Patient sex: F
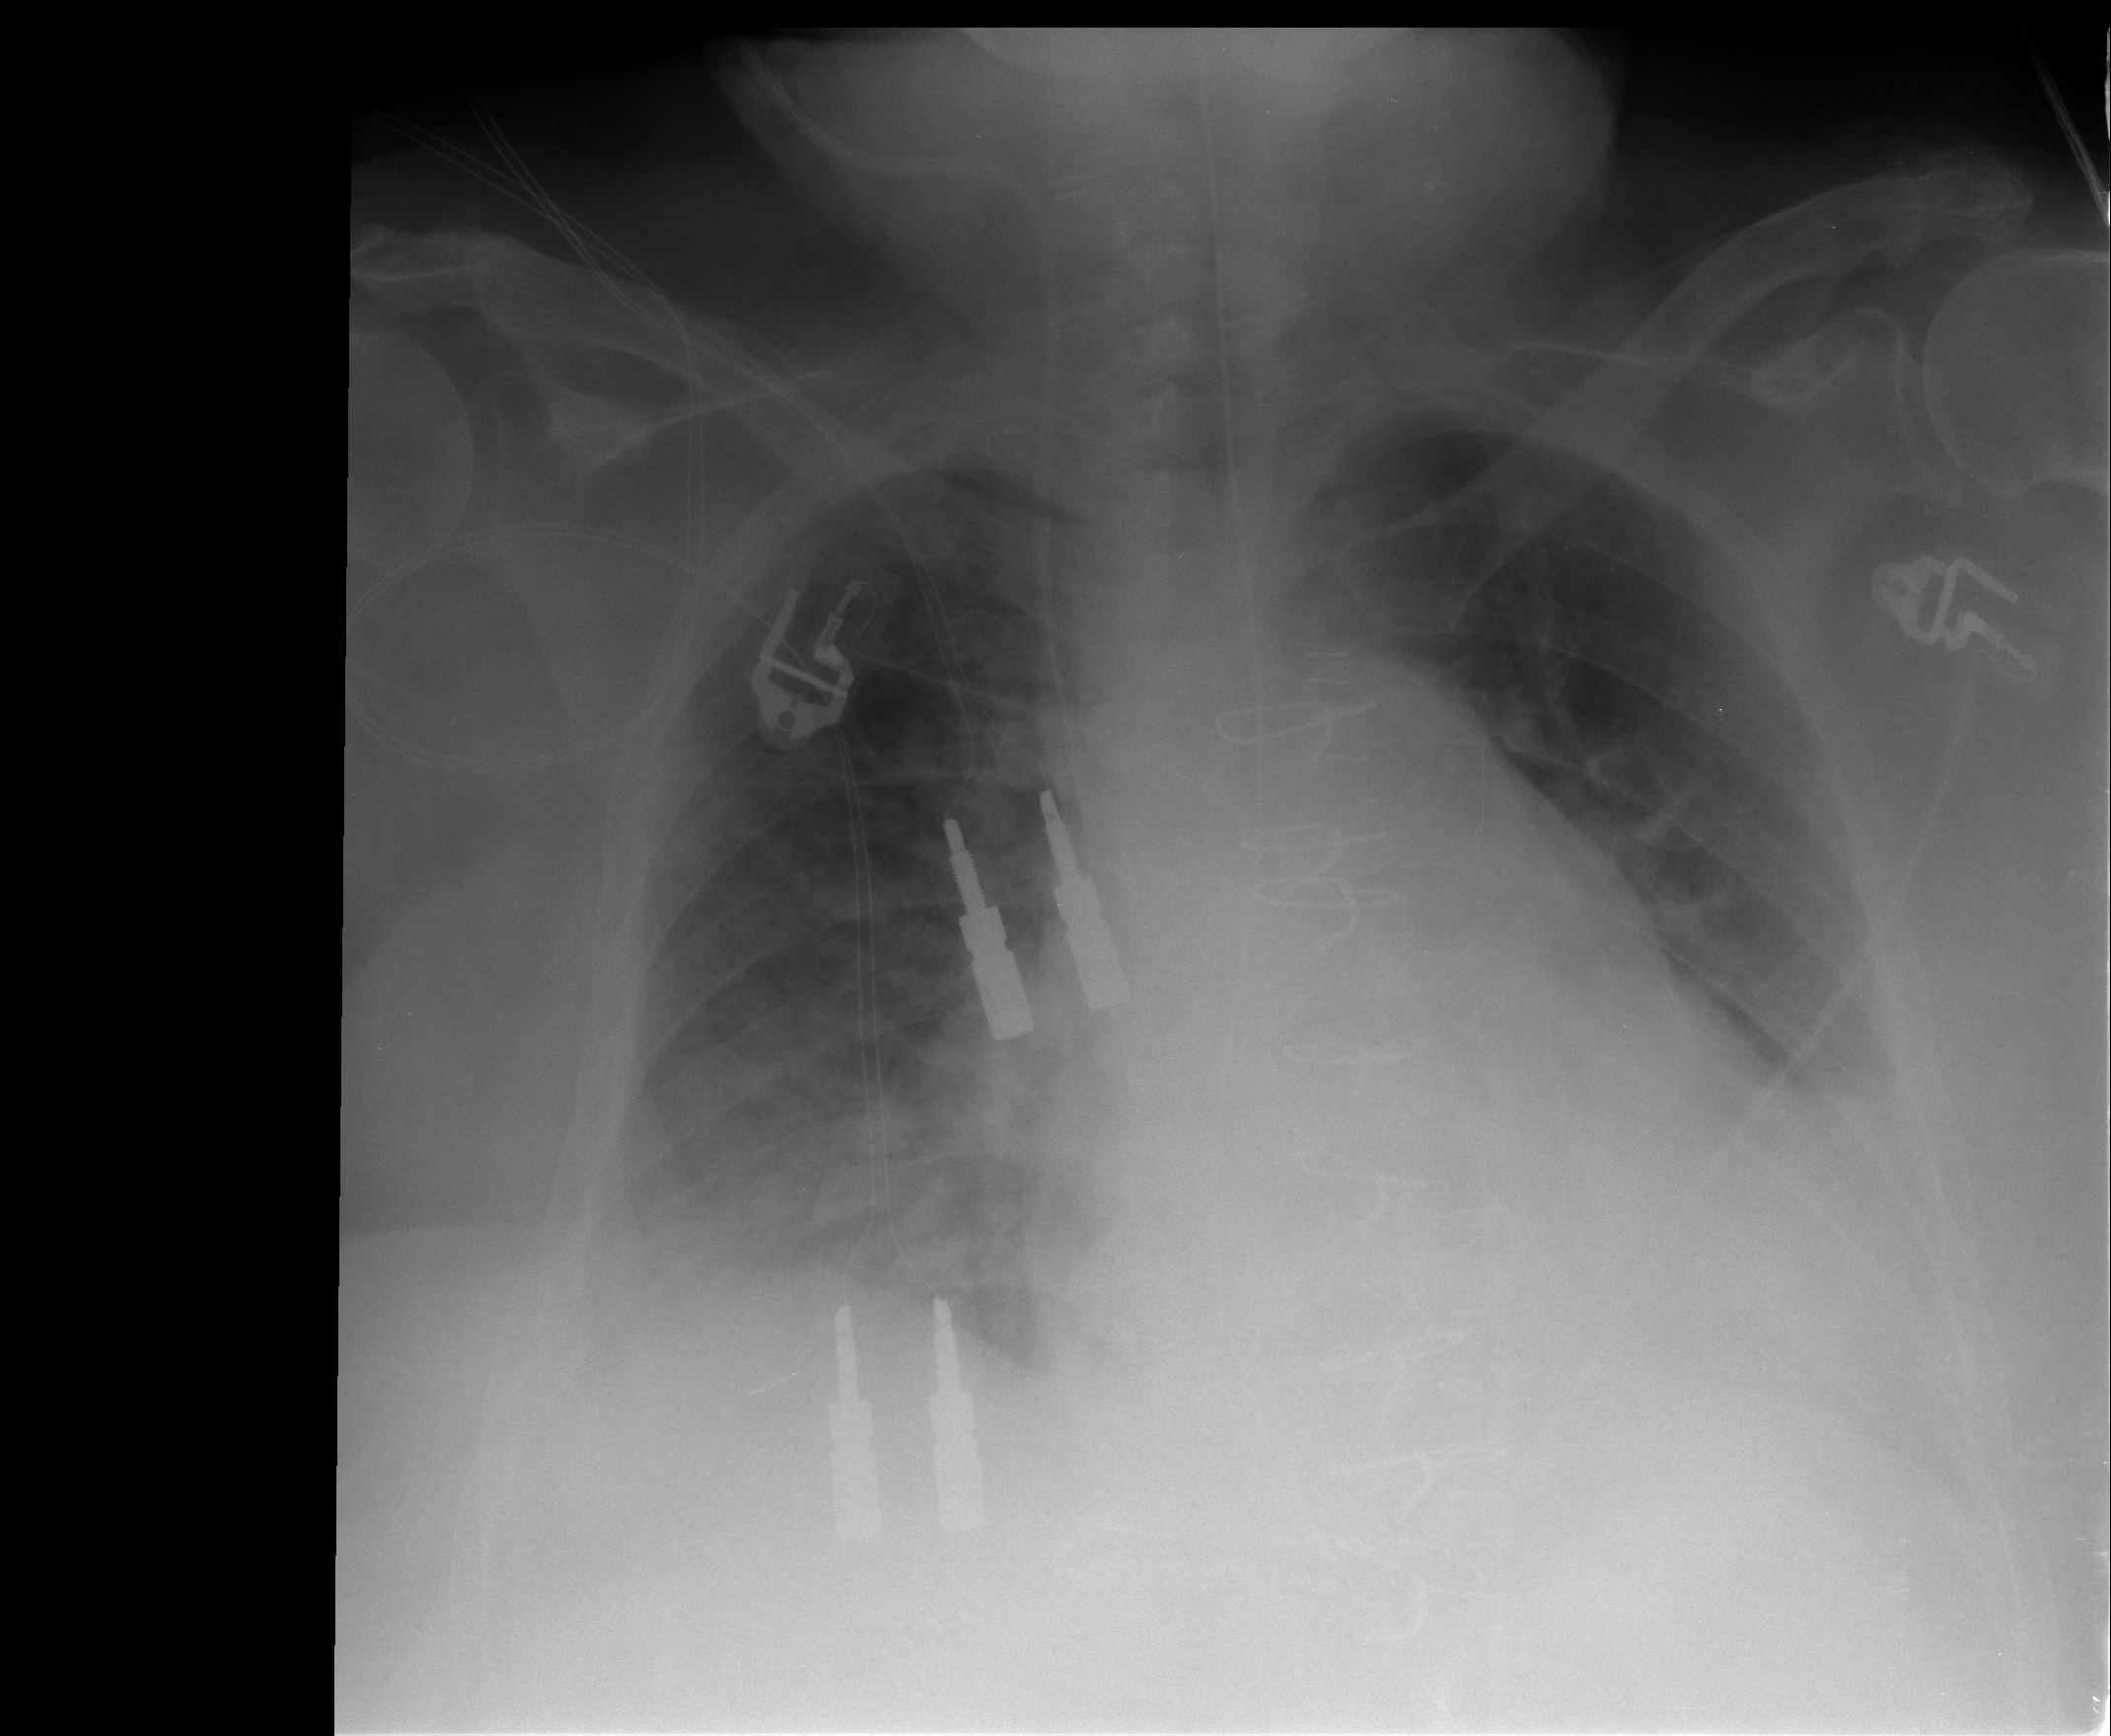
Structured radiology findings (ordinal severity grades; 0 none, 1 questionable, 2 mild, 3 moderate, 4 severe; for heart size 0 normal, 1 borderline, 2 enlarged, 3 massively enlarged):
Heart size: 2
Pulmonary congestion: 2
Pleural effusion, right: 2
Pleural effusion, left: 3
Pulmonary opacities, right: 0
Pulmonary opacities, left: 2
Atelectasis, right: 3
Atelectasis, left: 3